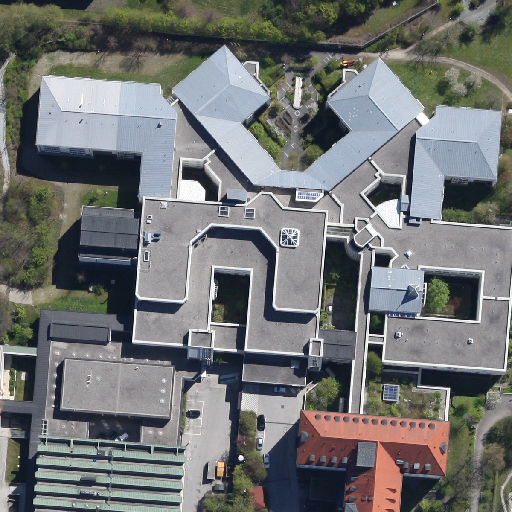
Referring expression: vehicle in the parking area